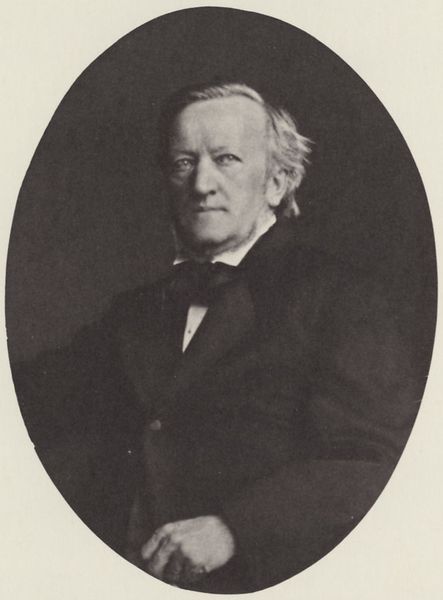
Titel: Richard Wagner
Künstler: Joseph Albert
Standort: München
Institution: Bildarchiv Bruckmann-Verlag
Schlagwörter: dunkel, hand, mann, schatten, weiß, finger, frisur, grau, haar, licht, mund, nase, ohr, profil, schwarz, stirn, vordergrund, blick, schleife, alt, anzug, bart, hemd, jacke, arm, augen, falten, gesicht, kragen, bildnis, portrait, porträt, auge, haare, halbfigur, mantel, sitzend, stehend, musik, musiker, oper, brustbild, frontal, knopf, lippen, oval, rund, tondo, deutschland, haltung, studie, weis, ausdruck, rand, frack, dichter, ernst, streng, halstuch, um 1900, dreiviertelansicht, fein, fliege, jackett, revers, schick, jacket, ring, geschlossen, masche, foto, fotografie, photographie, stolz, medaillon, schwarz-weiss, komponist, künstler, bayreuth, dreiviertel, richard, richard wagner, wagner, adeliger, älter, portrai, geheimratsecken, wissenschaftler, photo, halbporträt, dreiviertelporträt, seriös, chic, wrack, schwartz, künstlerbildnis, fotographie, miniatur, revert, anzugjacke, passepartout, rundlich, ellipse, hend, dreiviertelportrait, adolf hitler, porträtfotografie, beyreuth, halbbild, hochoval, itellektueller, portrat, pörtrait, 19. jahrhundert, #lippen, nibelungen-saga, beethofen, fporscher, bild sw